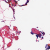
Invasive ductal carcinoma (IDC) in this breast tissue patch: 0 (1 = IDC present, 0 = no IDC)